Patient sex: F
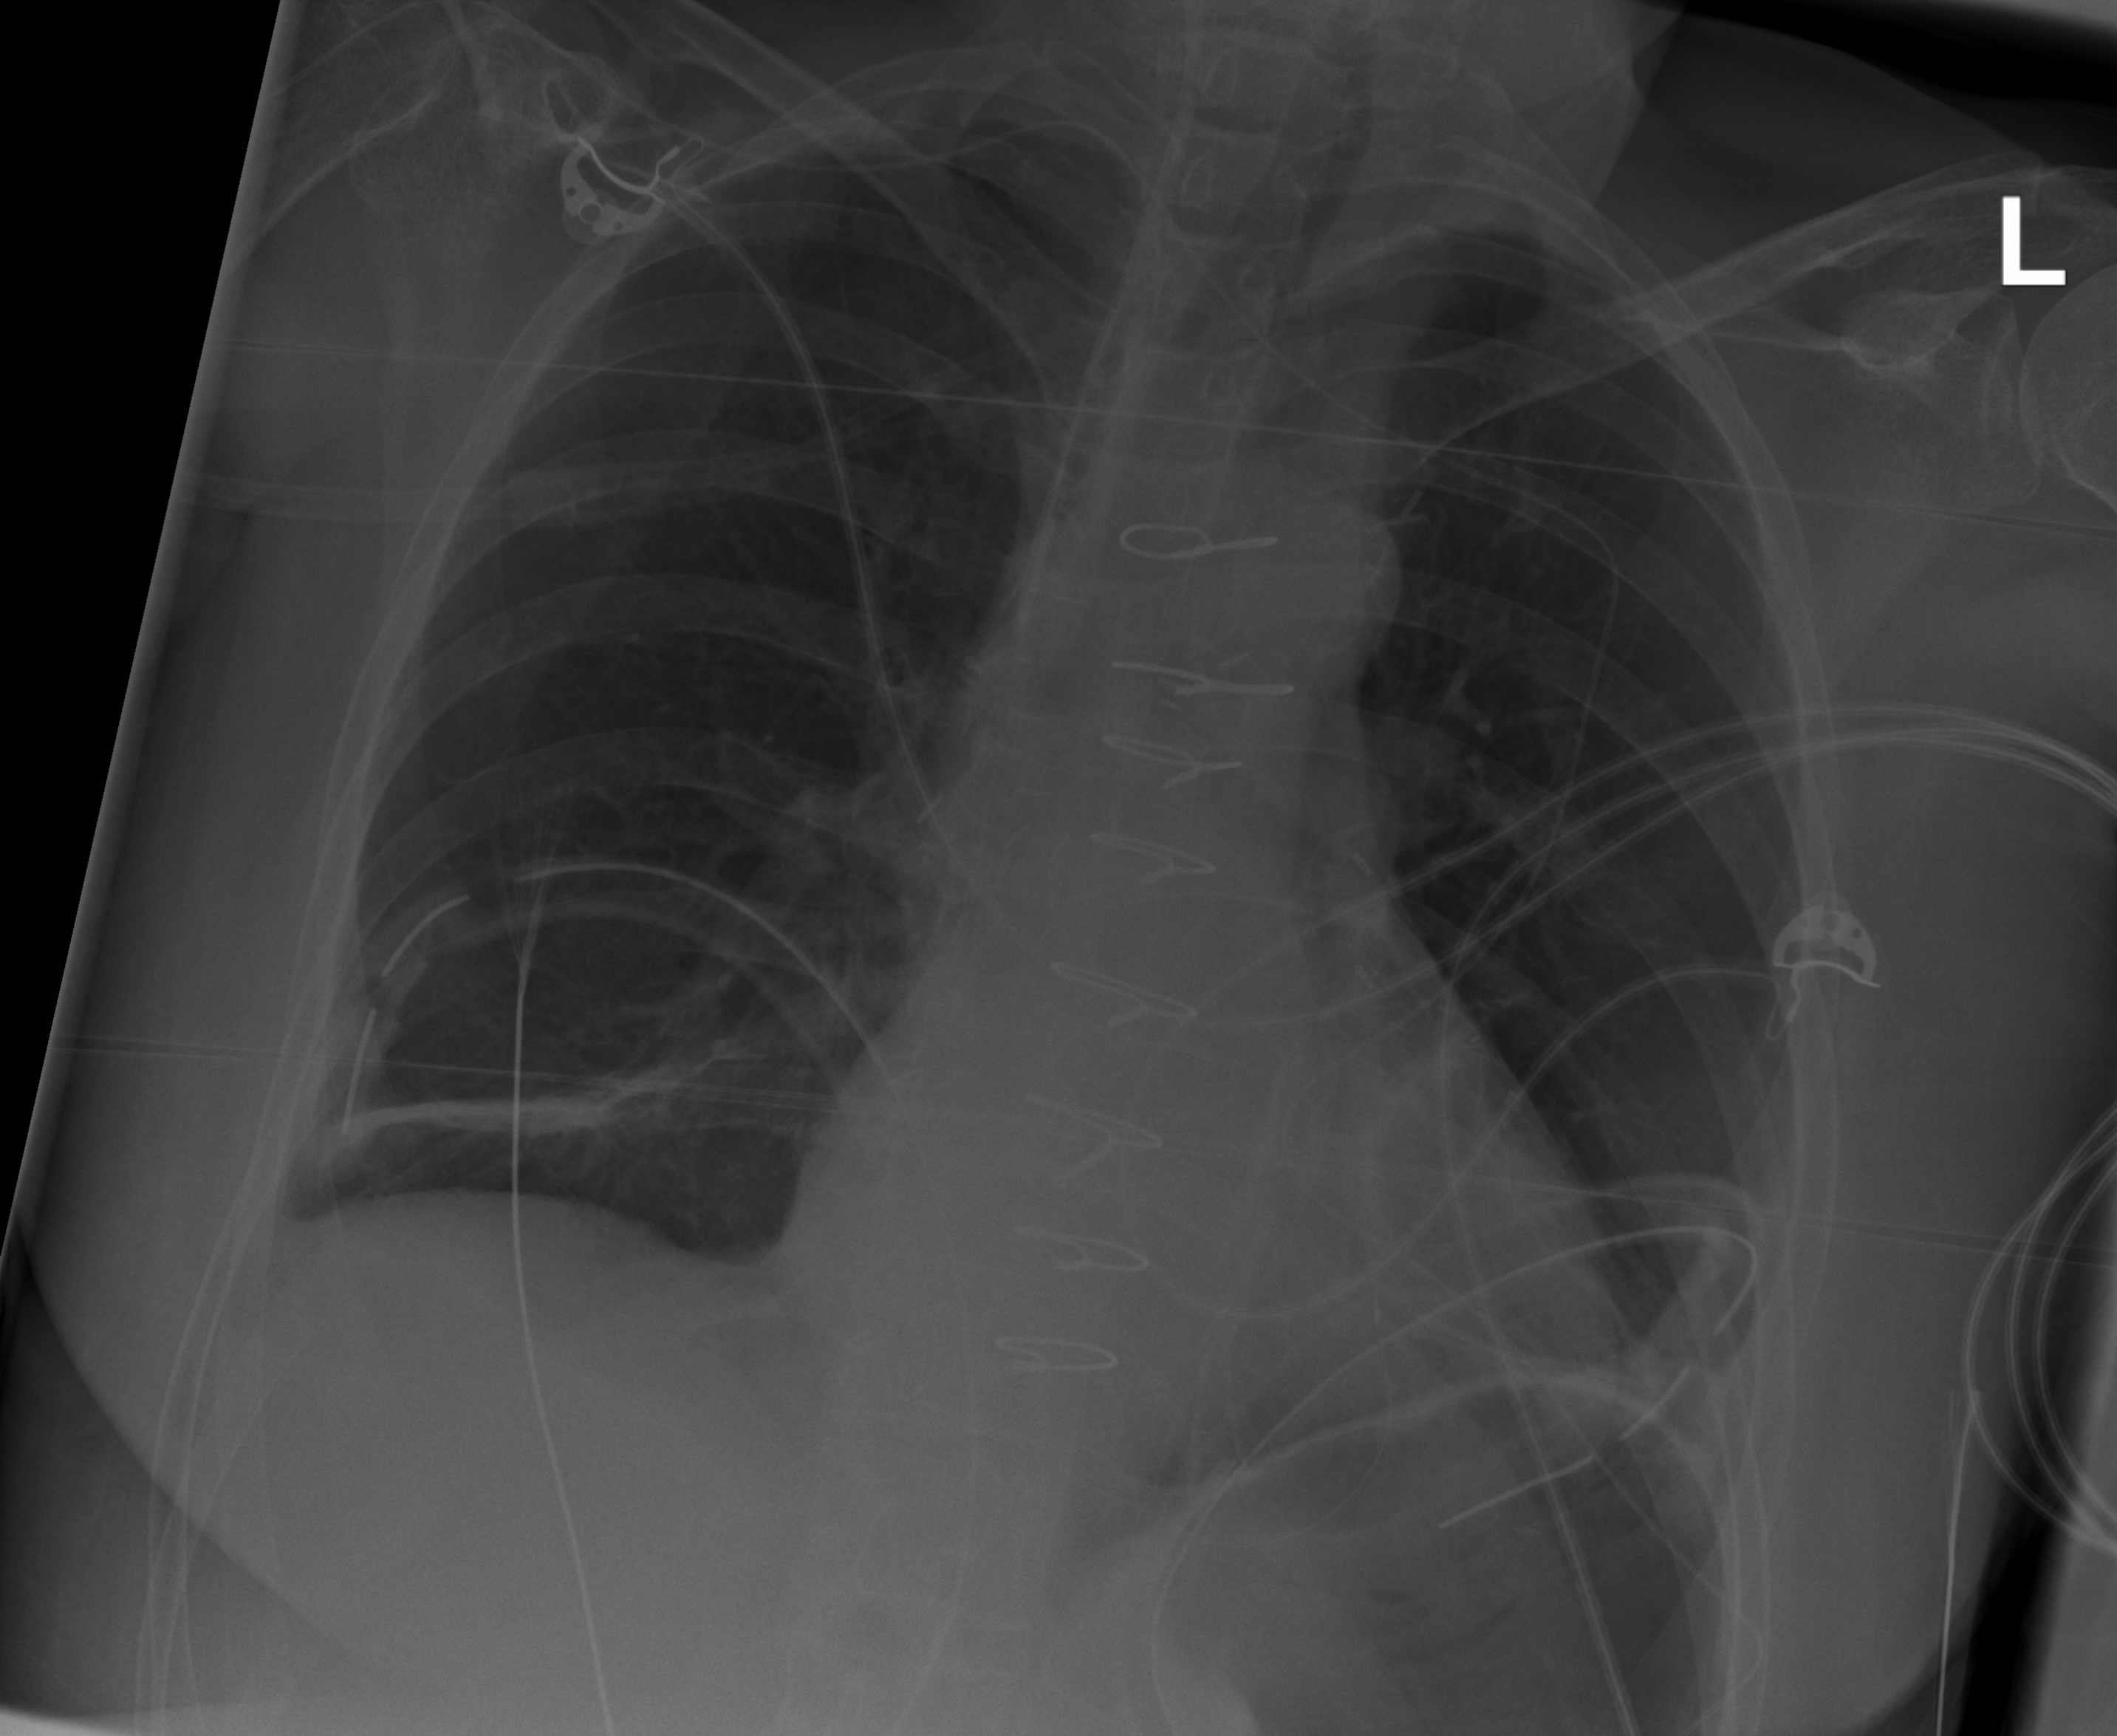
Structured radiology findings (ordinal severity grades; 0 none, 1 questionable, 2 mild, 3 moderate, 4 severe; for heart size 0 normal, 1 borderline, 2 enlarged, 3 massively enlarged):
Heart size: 0
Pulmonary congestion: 0
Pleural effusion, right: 0
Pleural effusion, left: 0
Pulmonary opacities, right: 0
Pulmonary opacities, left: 0
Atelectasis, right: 2
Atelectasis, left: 2